高二 · 代数
设函数 $f(x)=\sin \frac{\pi}{3} x$, 则 $f(1)+f(2)+f(3)+\cdots+f(2020)=(\quad)$
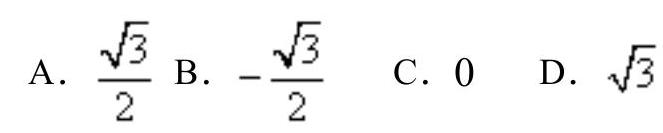
A.
答案: A
解析: $\because f(x)=\sin \frac{\pi}{3} x \quad T=\frac{2 \pi}{\frac{\pi}{3}}=6$

所以 $f(1)+f(2)+f(3)+\cdots+f(2020)$

$=336[f(1)+f(2)+f(3)+f(4)+f(5)+f(6)]+f(2017)+f(2018)+f(2019)+f(2020)$

$=336\left(\sin \frac{\pi}{3}+\sin \frac{2}{3} \pi+\sin \pi+\sin \frac{4}{3} \pi+\sin \frac{5}{3} \pi+\sin 2 \pi\right)+f(1)+f(2)+f(3)+f(4)$

$=336 \times 0+\sin \frac{\pi}{3}+\sin \frac{2}{3} \pi+\sin \pi+\sin \frac{4}{3} \pi=\frac{\sqrt{3}}{2}$,

故选 A.